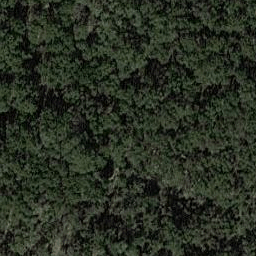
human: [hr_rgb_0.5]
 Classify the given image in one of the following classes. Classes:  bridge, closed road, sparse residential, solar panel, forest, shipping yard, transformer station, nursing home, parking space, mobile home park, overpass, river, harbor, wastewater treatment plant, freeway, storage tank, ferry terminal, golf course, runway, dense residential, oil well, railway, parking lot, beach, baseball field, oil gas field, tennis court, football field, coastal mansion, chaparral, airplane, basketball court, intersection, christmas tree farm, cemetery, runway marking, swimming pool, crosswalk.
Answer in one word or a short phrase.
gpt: forest